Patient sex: F
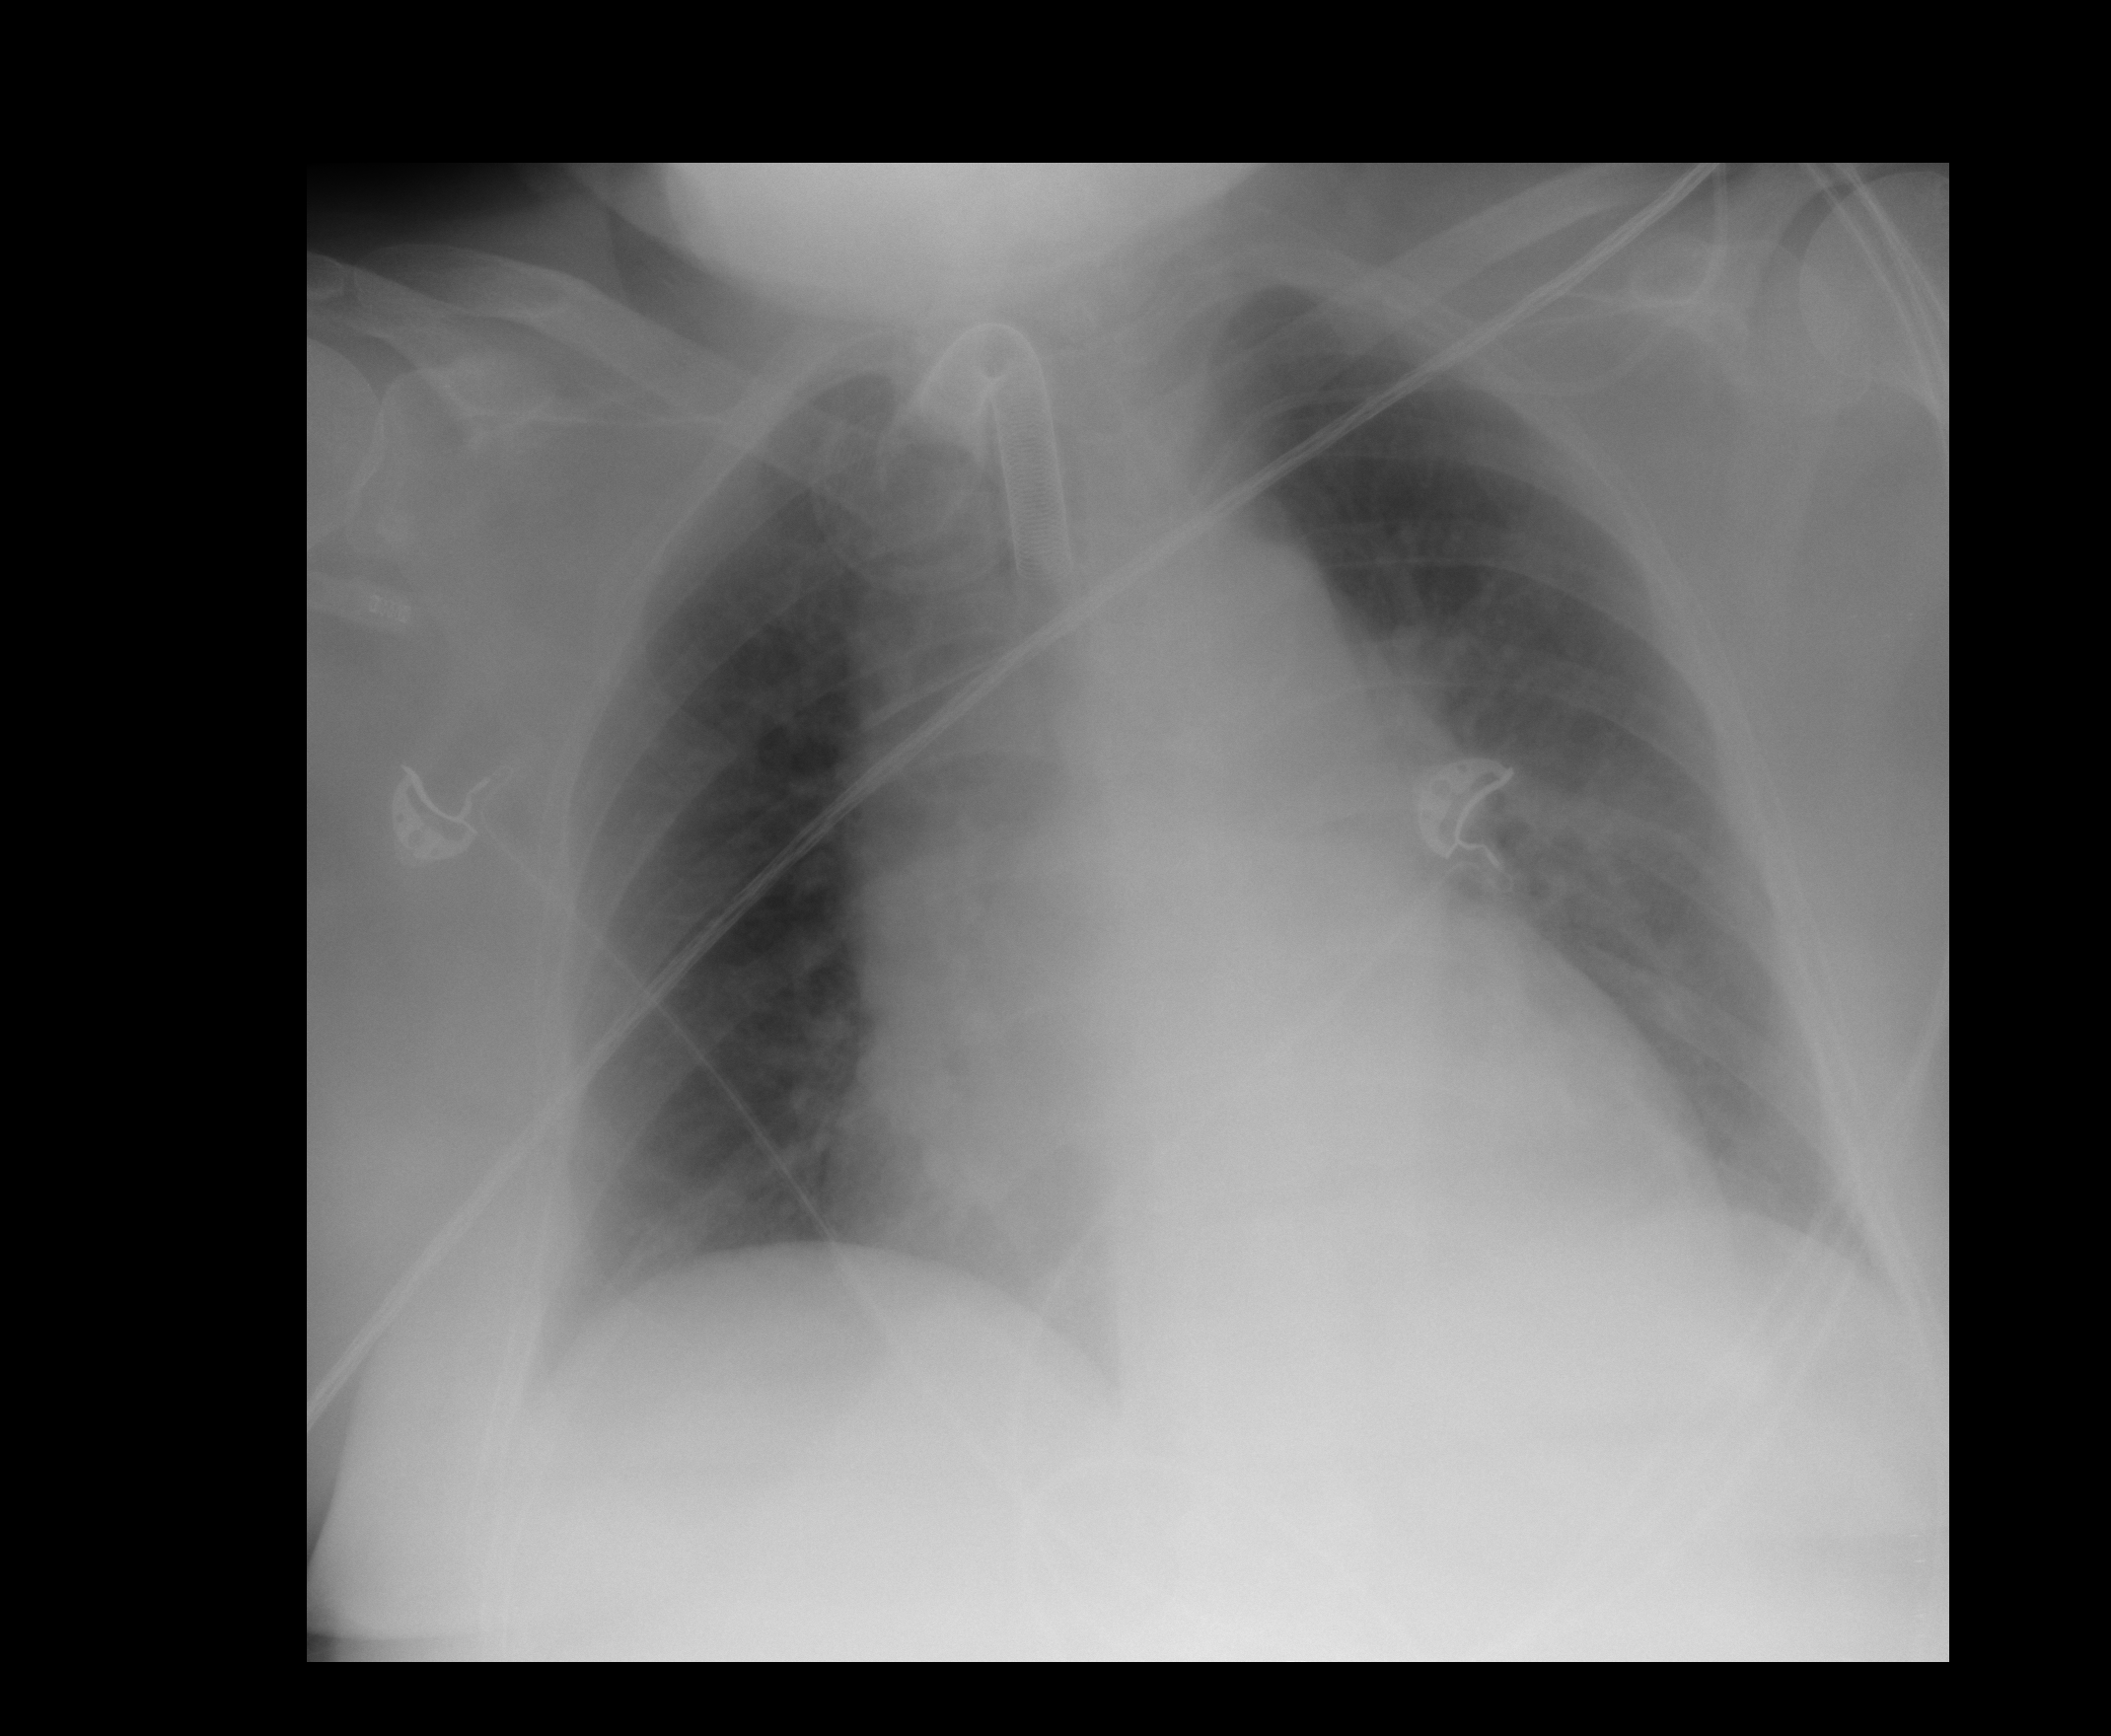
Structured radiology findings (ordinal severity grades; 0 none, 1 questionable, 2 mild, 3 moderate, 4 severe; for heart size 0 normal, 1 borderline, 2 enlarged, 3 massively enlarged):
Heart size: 2
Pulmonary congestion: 2
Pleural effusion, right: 2
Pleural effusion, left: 2
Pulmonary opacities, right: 0
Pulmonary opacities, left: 2
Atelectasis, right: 1
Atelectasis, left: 2